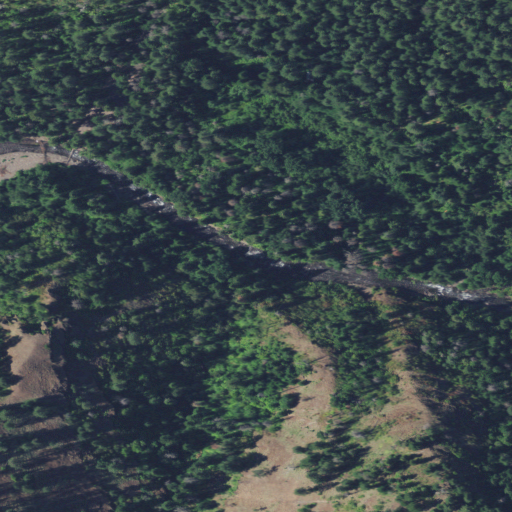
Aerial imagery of valley in Oregon named Tye Canyon containing evergreen forest, grassland, and shrub